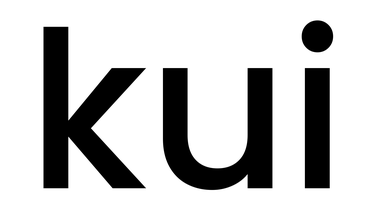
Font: Poppins-Medium